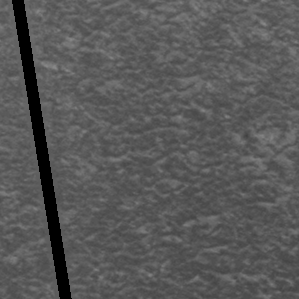
Label: frost